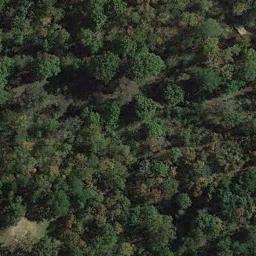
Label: forest